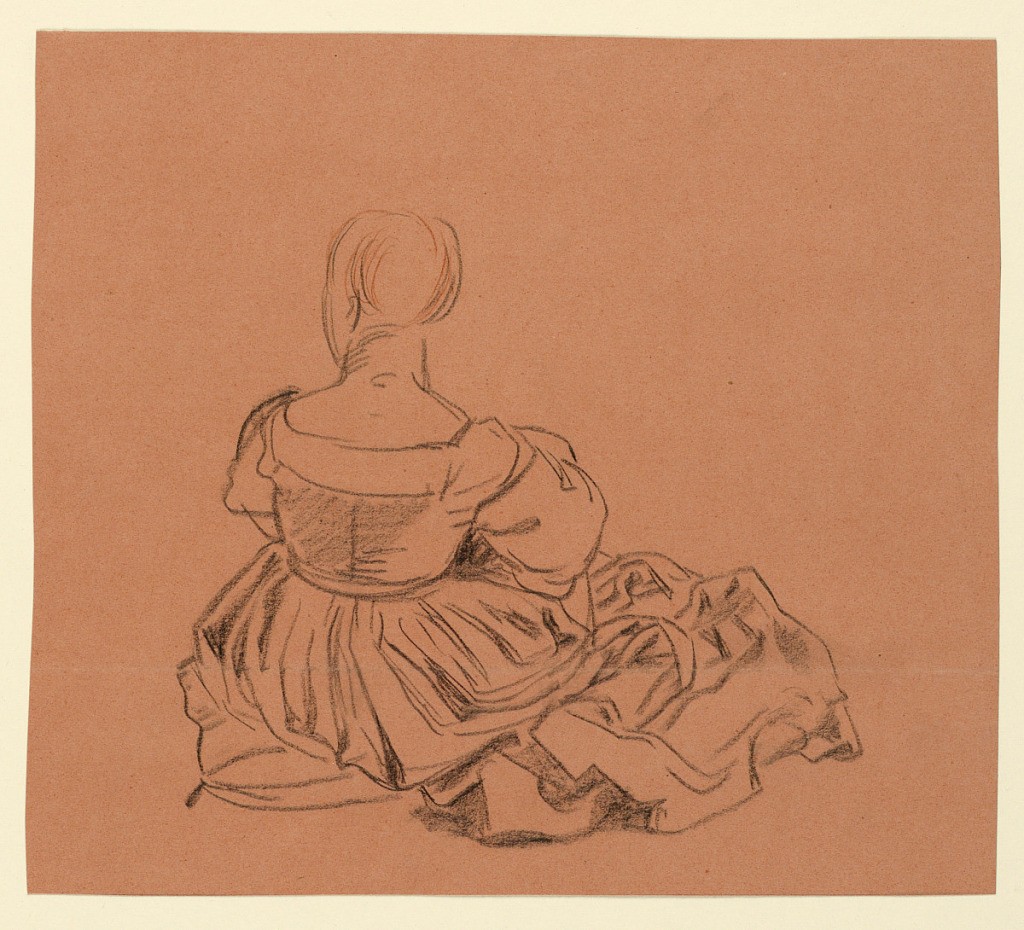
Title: Study of a seated woman in costume
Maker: Elihu Vedder, American, 1836 – 1923
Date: ca. 1890
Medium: Black crayon on salmon-pink paper
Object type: Drawing
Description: Horizontal rectangle. Seated figure of a woman in costume, seen from the back.